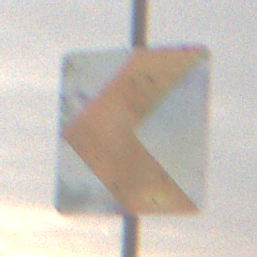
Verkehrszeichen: RichtungstafelnInKurvenKleinRechts
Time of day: MorningAfternoon
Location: Outdoor (Nature)
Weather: Overcast
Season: Winter
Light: Natural